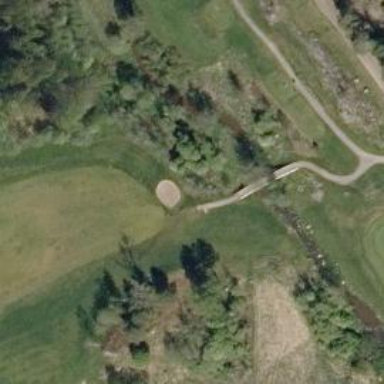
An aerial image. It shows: Path bridge on golf course.